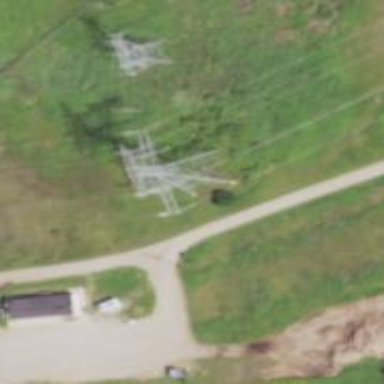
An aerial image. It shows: Lattice structure tower used for power transmission.